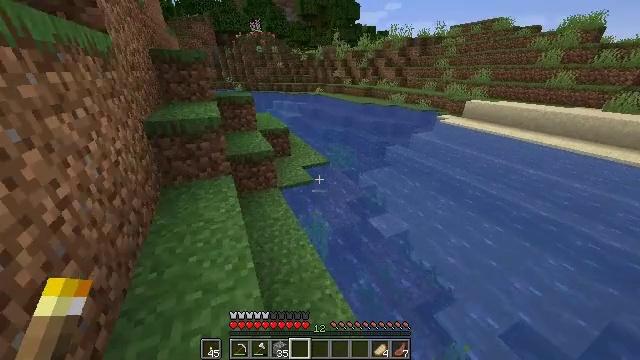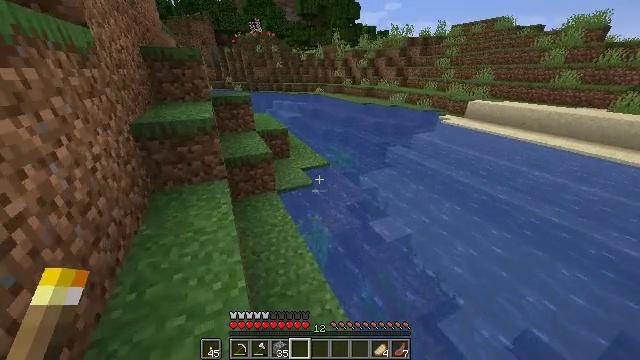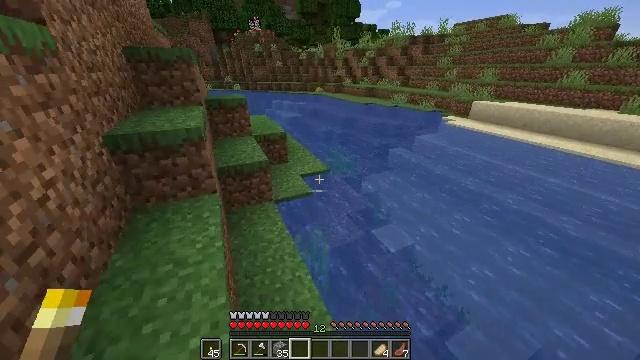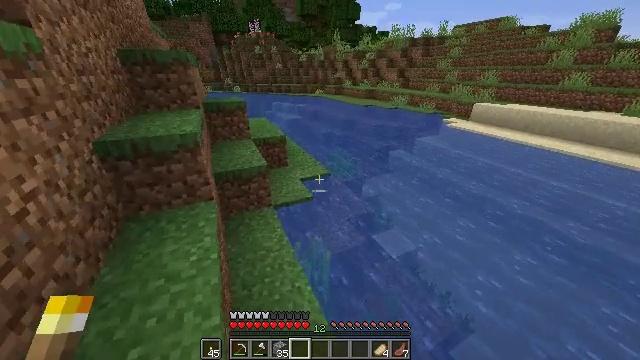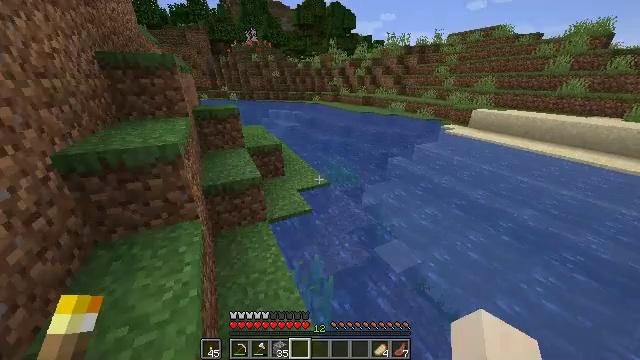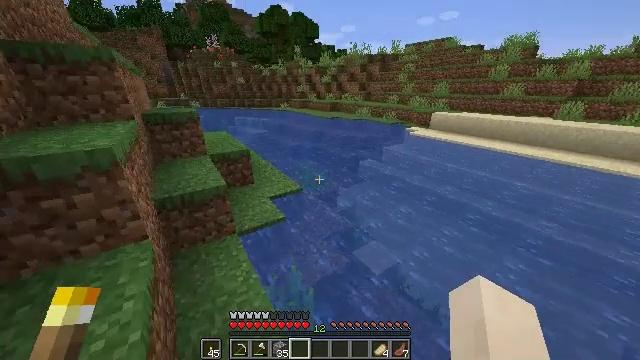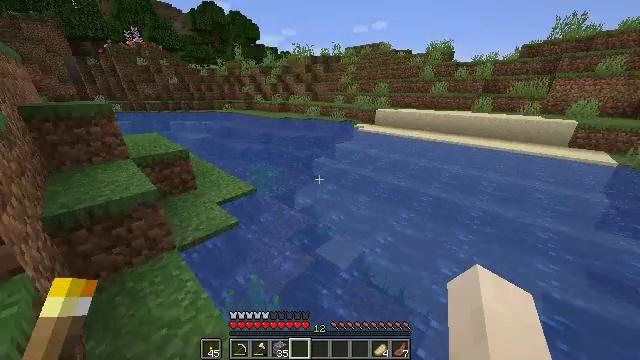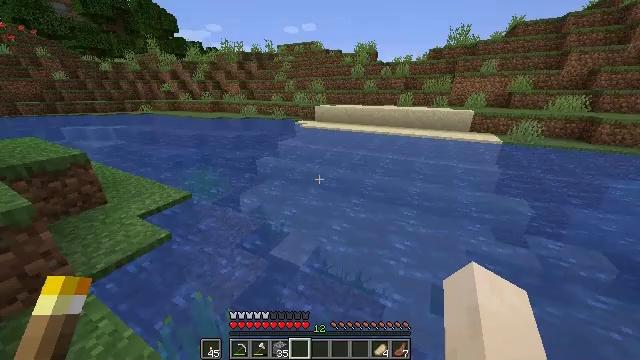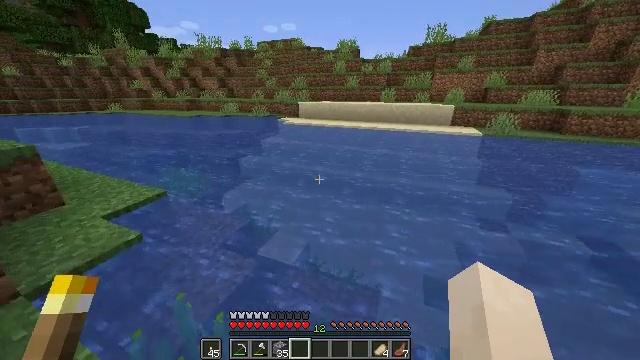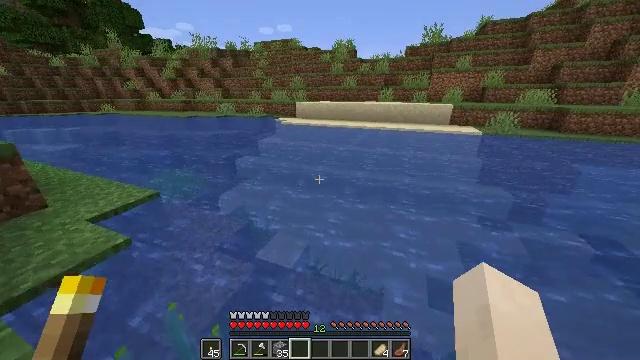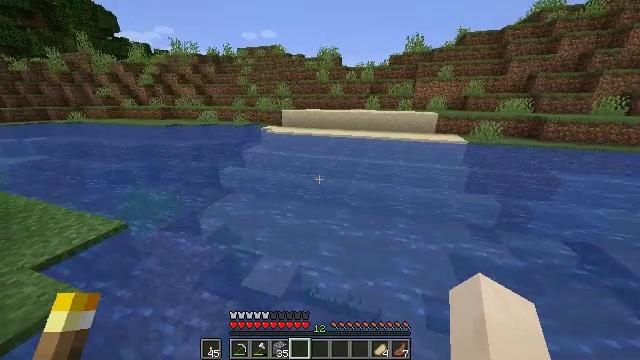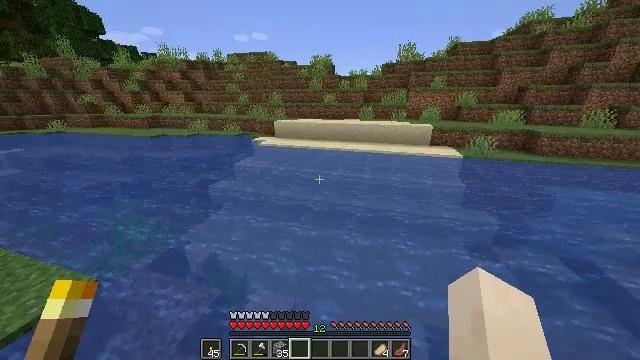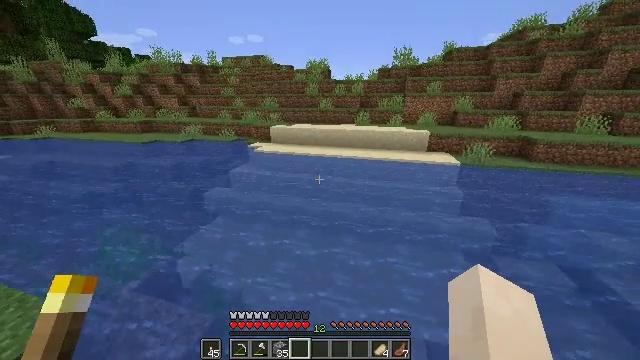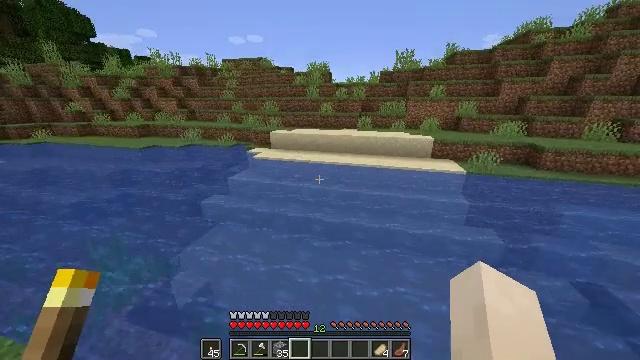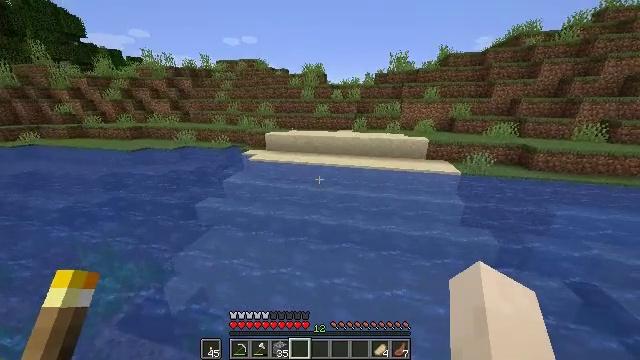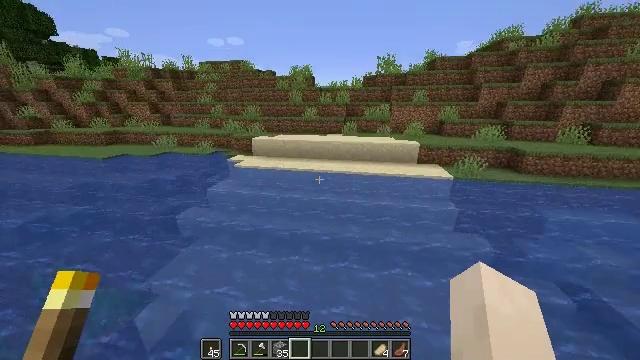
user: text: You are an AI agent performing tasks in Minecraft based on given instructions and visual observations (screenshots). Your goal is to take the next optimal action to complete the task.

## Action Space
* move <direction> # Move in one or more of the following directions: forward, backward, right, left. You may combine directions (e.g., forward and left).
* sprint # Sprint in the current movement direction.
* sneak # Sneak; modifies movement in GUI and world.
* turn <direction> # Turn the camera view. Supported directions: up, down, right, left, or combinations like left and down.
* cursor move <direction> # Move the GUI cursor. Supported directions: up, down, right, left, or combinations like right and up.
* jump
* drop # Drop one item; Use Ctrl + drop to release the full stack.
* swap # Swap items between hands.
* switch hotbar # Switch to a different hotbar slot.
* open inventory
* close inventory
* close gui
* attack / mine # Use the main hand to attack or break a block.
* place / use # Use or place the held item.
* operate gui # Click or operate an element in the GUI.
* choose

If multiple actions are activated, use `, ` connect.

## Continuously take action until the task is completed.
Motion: motion action
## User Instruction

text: Hunt a chicken.
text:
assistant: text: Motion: move forward, sprint
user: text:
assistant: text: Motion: move forward, sprint
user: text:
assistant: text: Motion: move forward, sprint
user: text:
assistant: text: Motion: move forward, sprint, turn up
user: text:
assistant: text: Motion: move forward, sprint, turn right and up
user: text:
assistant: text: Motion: move forward, sprint, turn right
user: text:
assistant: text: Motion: move forward, sprint, turn right
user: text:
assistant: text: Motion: move forward, sprint, turn right
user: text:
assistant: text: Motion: move forward, sprint
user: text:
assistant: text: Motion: move forward, sprint, turn right and up, jump
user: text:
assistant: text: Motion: move forward, sprint, turn right, jump
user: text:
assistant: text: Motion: move forward, sprint, turn right, jump
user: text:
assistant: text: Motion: move forward, sprint, jump
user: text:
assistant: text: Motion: move forward, sprint, turn right, jump
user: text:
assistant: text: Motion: move forward, sprint, turn right, jump
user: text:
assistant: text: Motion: move forward, sprint, turn right and up, jump
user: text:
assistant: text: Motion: move forward, sprint, turn right and up, jump
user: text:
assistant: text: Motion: move forward, sprint, turn right and up
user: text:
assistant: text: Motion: move forward, sprint, turn right and up
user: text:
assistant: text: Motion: move forward, sprint, turn right and up
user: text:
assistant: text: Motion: move forward, sprint, turn right and up
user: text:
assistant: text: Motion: move forward, sprint, turn up
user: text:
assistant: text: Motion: move forward, sprint, turn up
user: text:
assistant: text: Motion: move forward, sprint, turn up
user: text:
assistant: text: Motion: move forward, sprint, turn left and up
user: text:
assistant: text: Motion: move forward, sprint, turn left and up
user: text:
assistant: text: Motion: move forward, sprint, turn left and up
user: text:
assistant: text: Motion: move forward, sprint
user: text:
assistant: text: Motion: move forward, sprint
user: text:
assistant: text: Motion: move forward, sprint